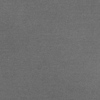
Label: dusty